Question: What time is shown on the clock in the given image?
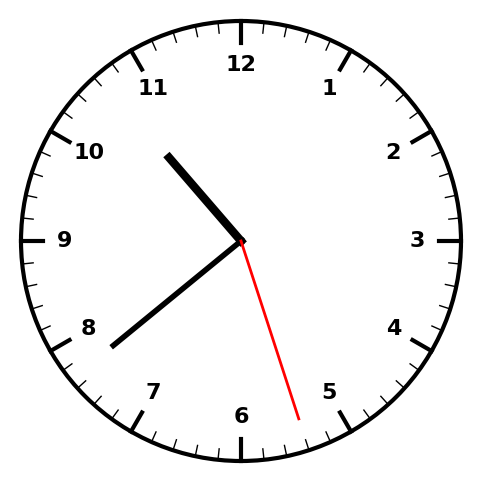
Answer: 10:38:27